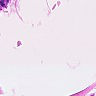
Metastatic tissue present: no